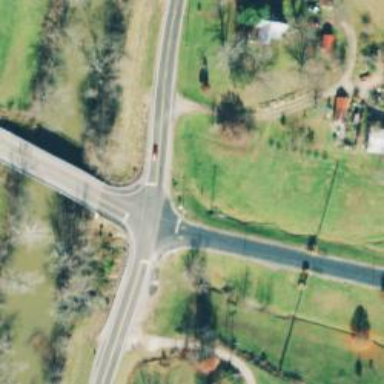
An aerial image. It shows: Stop road.